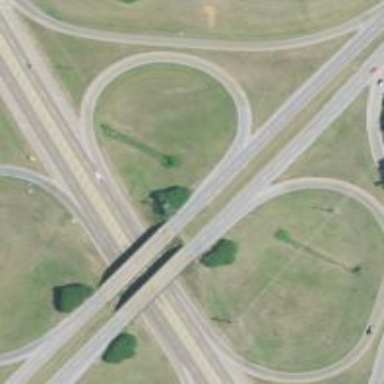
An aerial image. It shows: Motorway junction.